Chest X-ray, PA view. Patient: 21 years old, sex F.
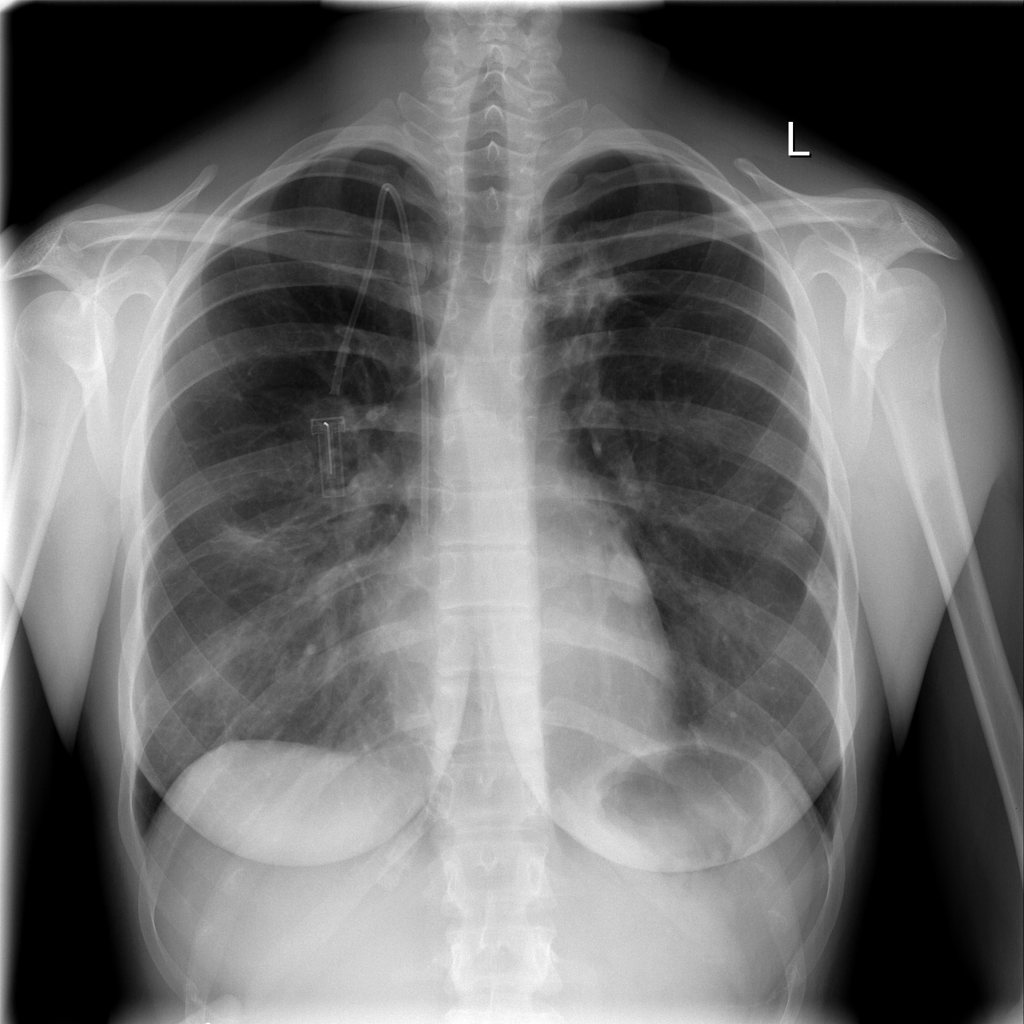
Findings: No Finding